Question: Paypal forced us to use payflow service which I believe uses their classic API. I need to make this payflow work on sandbox mode asap.
In these <URL> on part III number 4 instruction, it says that I need to put my sandbox email account on the sandbox email address field under PayPal Express Checkout. The problem is there is no PayPal Express Checkout on the page. Any idea?
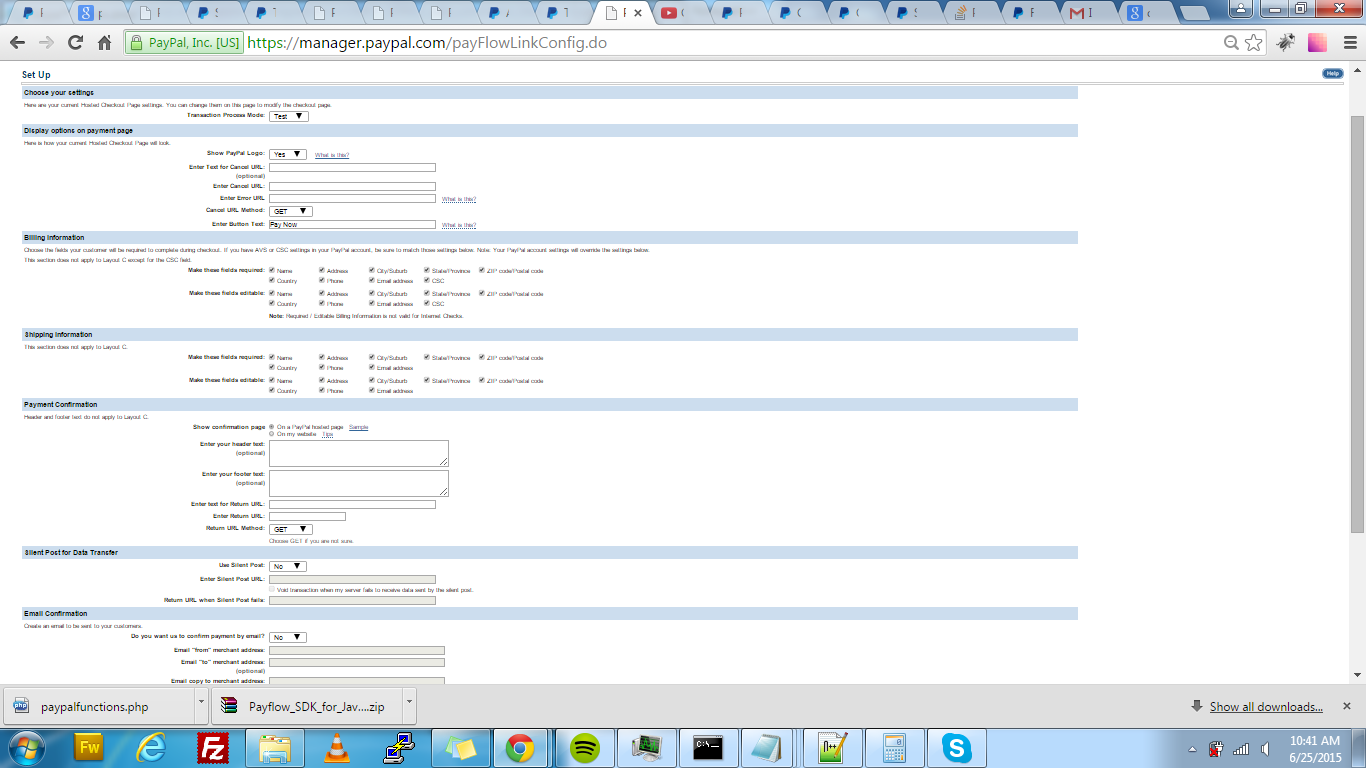
Answer: In order for a PayPal Sandbox account to be used in the PayPal manager, PayPal services need to be activate on the PayFlow account which they are often not on test PayFlow accounts. If the field is missing form the Set Up page it is because these services are not active on your test account. I would recommend contacting PayPal Customer Support to get assistance with this function on your test account.